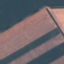
Land use / land cover class: AnnualCrop